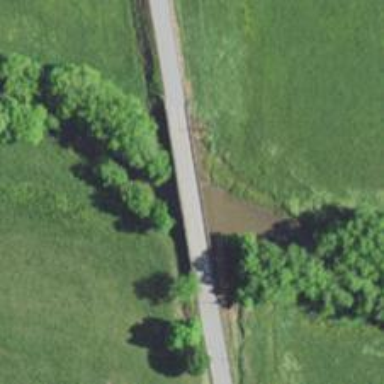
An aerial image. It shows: Secondary road with bridge.